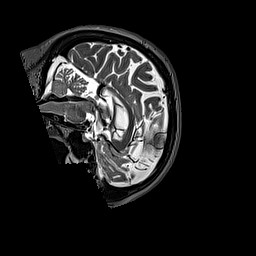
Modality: T2w
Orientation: sagittal
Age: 68
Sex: female
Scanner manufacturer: siemens
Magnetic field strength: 3 T
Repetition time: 3.2 s
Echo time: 0.567 s